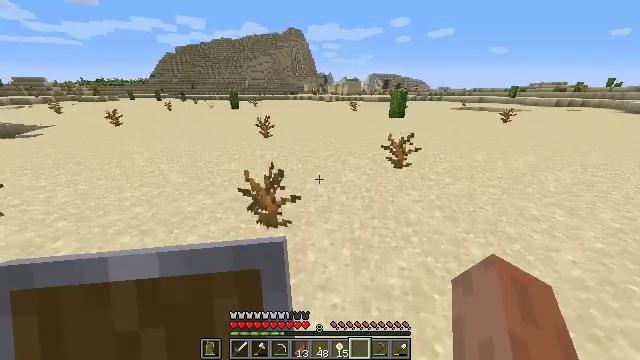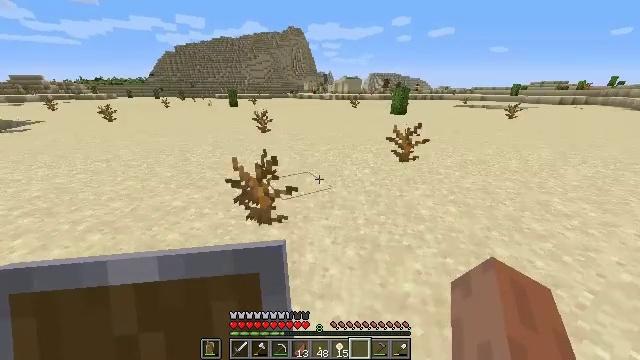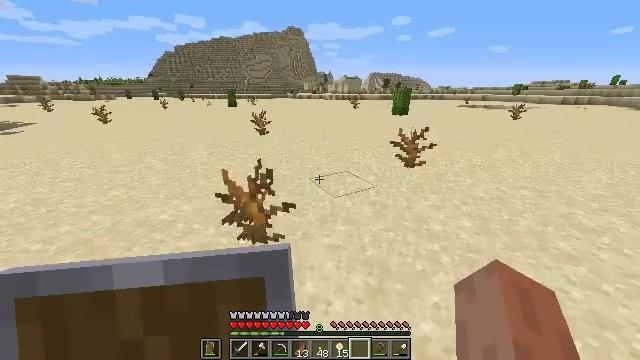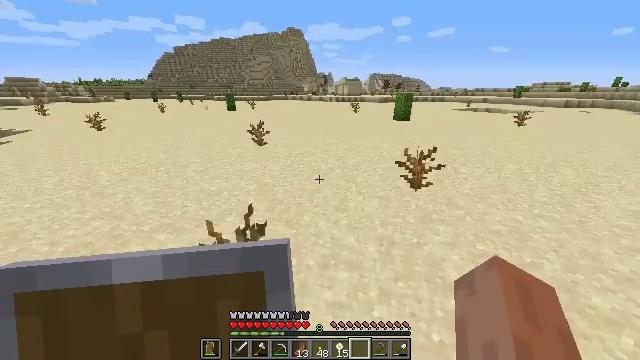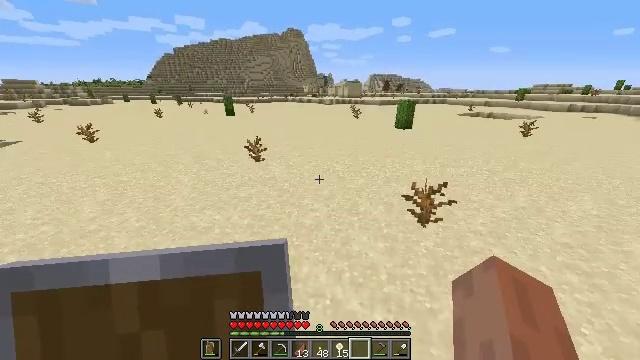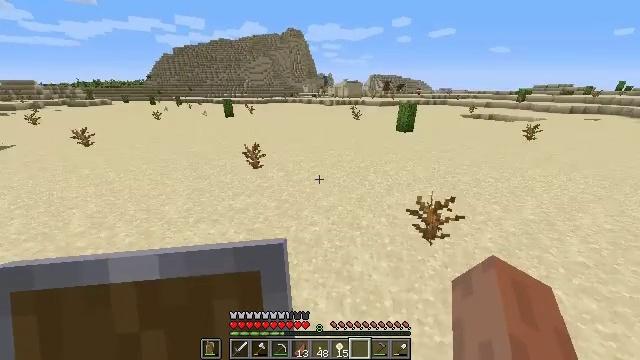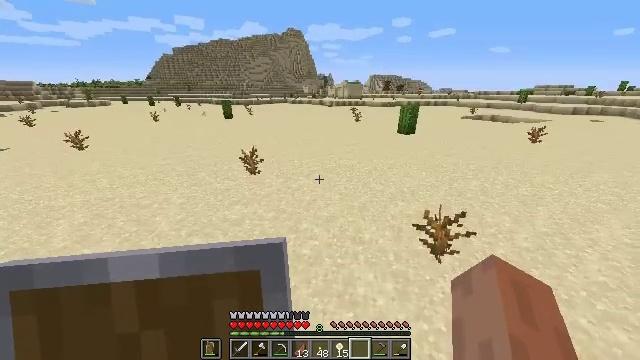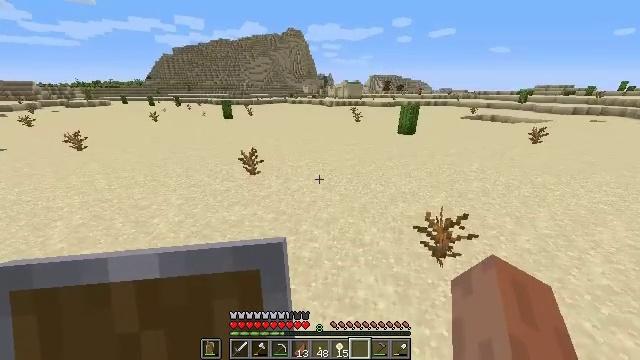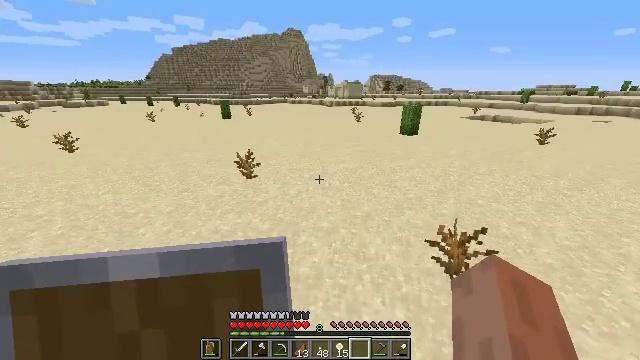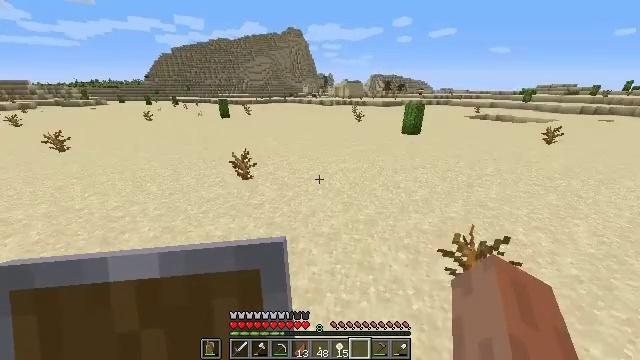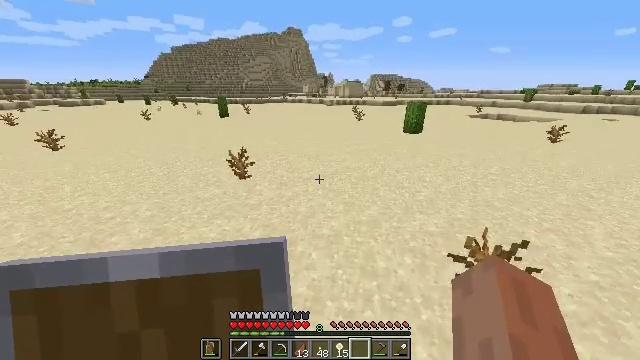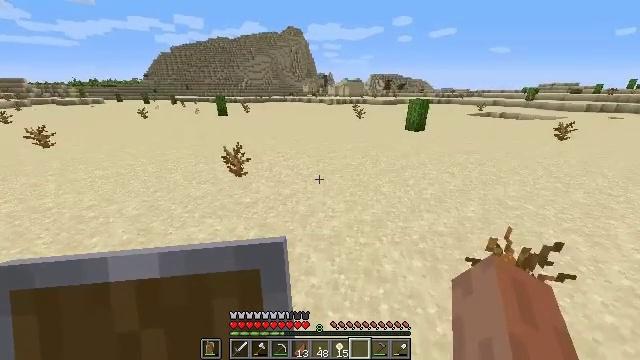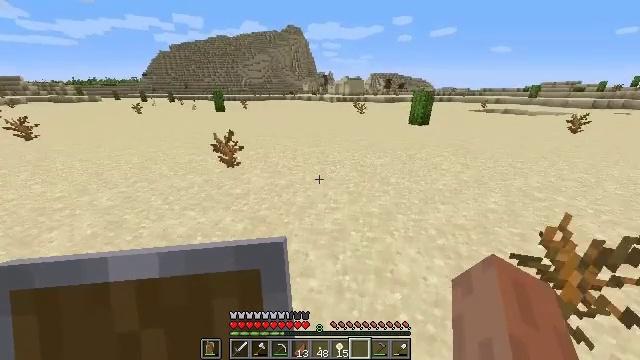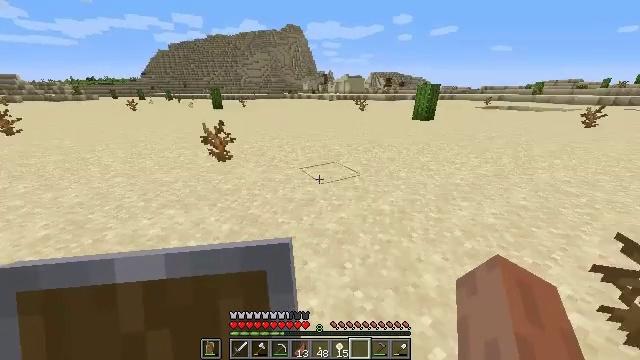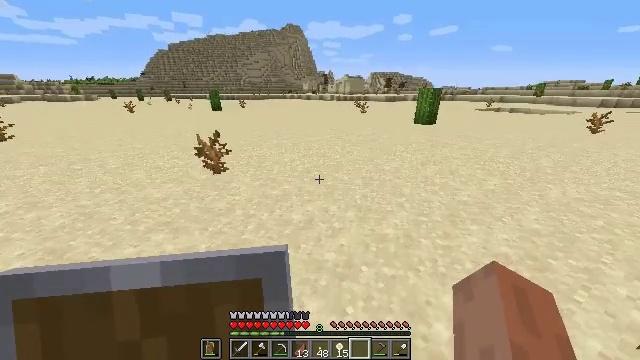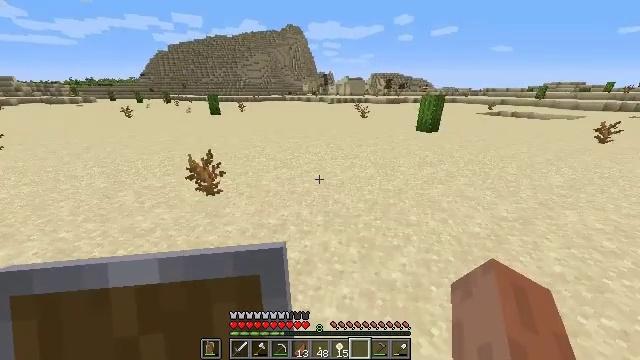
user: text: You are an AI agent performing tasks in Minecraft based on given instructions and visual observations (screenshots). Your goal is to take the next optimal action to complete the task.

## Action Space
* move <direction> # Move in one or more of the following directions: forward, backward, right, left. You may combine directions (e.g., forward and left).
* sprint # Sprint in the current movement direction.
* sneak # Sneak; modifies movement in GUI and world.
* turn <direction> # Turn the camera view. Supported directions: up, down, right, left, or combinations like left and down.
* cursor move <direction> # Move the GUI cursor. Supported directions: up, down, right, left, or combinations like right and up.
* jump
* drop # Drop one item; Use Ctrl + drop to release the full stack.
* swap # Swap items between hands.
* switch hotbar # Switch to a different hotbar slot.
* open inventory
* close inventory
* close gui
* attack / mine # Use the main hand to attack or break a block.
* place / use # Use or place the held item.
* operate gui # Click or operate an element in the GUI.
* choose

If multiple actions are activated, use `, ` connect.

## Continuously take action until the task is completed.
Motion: motion action
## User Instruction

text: Get the potted dead bush item.
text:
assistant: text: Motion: move forward, jump
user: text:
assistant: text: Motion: move forward, jump
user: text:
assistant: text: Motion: move forward, jump
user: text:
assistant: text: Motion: move forward, jump
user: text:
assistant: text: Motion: move forward, jump
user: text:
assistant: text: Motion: move forward, jump
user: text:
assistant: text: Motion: move forward, jump
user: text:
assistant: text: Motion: move forward, jump
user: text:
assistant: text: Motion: move forward, jump
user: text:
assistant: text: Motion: move forward, jump
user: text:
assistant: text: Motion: move forward, jump
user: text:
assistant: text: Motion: move forward, jump
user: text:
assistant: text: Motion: move forward, jump
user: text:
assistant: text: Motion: move forward, jump
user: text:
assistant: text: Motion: move forward, jump
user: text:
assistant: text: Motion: move forward, jump
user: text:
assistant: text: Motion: move forward, jump
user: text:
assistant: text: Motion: move forward, jump
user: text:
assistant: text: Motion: move forward, jump
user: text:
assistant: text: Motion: move forward, jump
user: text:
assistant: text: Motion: move forward, jump
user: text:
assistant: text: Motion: move forward, jump
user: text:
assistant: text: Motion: move forward, jump
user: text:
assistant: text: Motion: move forward, jump
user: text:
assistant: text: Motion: move forward, jump
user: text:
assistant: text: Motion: move forward, jump
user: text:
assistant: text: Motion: move forward, jump
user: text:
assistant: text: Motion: move forward, jump
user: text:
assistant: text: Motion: move forward, jump
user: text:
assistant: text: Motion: move forward, jump